Question: We have recently implemented changes to our autocomplete, because very short queries created a lot of load on the server. You can <URL>.
We have now increased the minimum amount of characters from 2 to 5, and would like to communicate this to users who otherwise might think the function is broken. The desired result is:

However, I have no idea how to do the "2 characters to go" in jQuery. It would have to be an event that fires if there are 1-4 characters in the search box. At five characters, the auto-complete widget should function normally.
Any hints are greatly appreciated! Many thanks in advance.
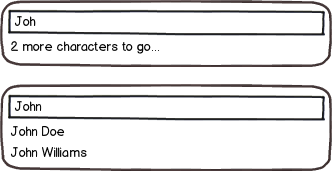
Answer: For this behaviour, you could simply intercept the "change" event on the input, count the input.val().length, and show a label under the input.
Something like this:
'''
$("#input").autocomplete().on("change", function() {
var charsLeft = 5 - $(this).val().length;
if (charsLeft > 0) {
$("#label").html(charsLeft + " more characters to go...")
} else {
$("#label").html("");
}
});
'''